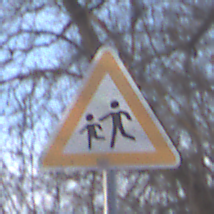
Verkehrszeichen: KinderRechts
Umgebung: Outdoor, Nature
Tageszeit: MorningAfternoon
Wetter: PartlyCloudy
Licht: Natural
Jahreszeit: NotSpecified
Kontrast: HighContrast